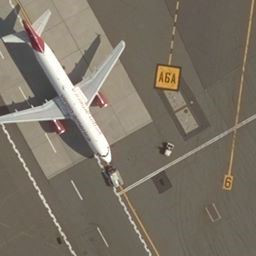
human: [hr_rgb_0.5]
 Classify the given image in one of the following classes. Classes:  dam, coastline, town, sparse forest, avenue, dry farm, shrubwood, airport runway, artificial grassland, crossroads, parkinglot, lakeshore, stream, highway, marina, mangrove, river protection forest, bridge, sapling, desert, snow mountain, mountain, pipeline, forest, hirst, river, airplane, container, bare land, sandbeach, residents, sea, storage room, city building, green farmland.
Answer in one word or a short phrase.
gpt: airplane